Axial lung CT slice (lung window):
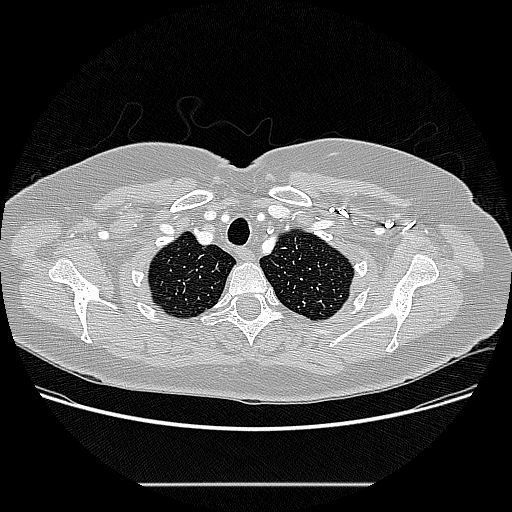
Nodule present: no